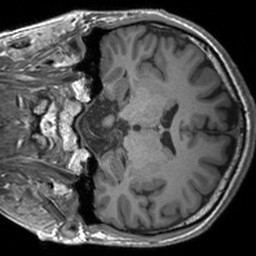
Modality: T1w
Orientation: coronal
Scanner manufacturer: siemens
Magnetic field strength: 3 T
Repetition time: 1.54 s
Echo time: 0.00234 s